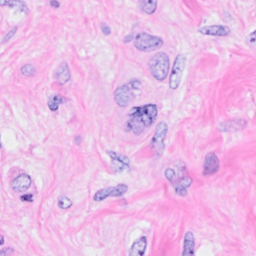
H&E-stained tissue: Breast